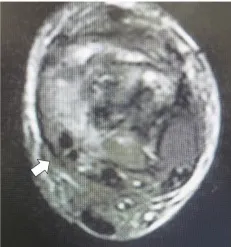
Preoperative magnetic resonance imaging (MRI) findings. On. T2.
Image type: radiology (mri)